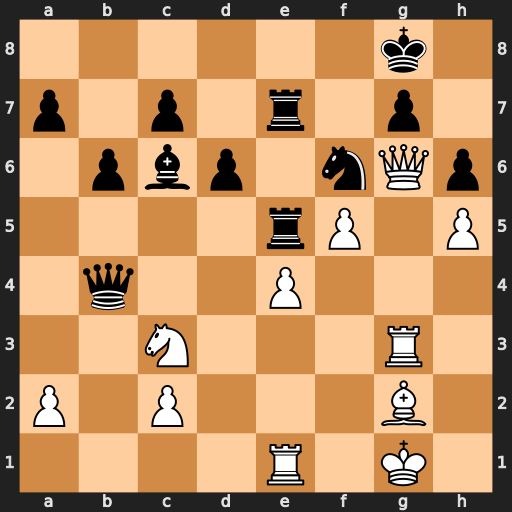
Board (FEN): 6k1/p1p1r1p1/1pbp1nQp/4rP1P/1q2P3/2N3R1/P1P3B1/4R1K1
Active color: w
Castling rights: -
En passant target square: -
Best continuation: Qxf6 Qd4+ Kh2